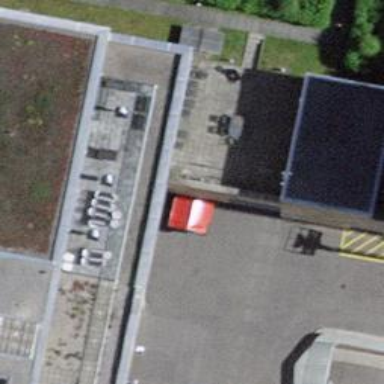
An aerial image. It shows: Kiosk.